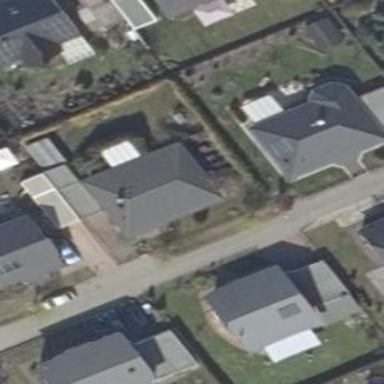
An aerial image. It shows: House with hipped roof oriented across the building. The roof is grey in color.